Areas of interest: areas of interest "Driving School"
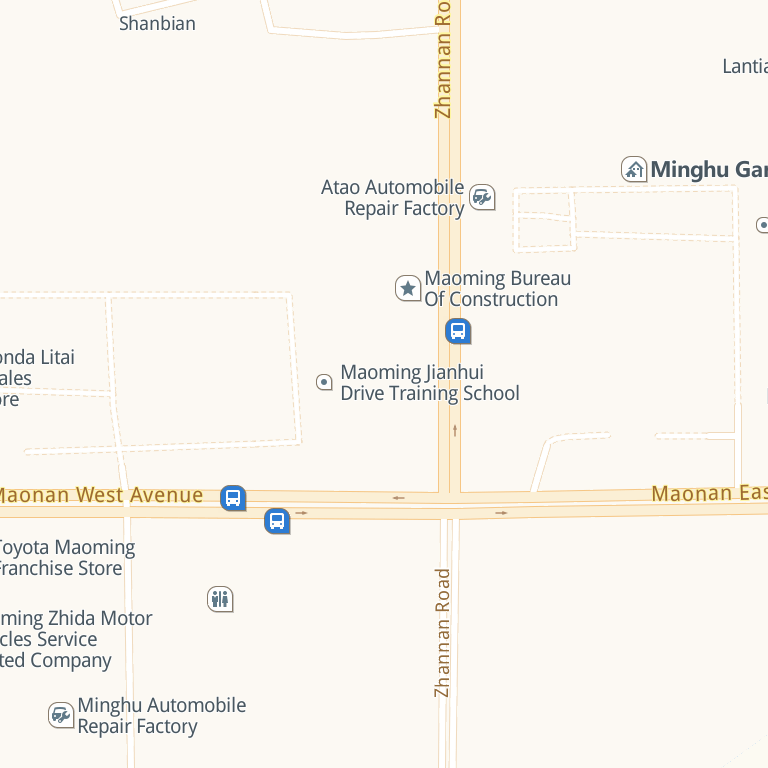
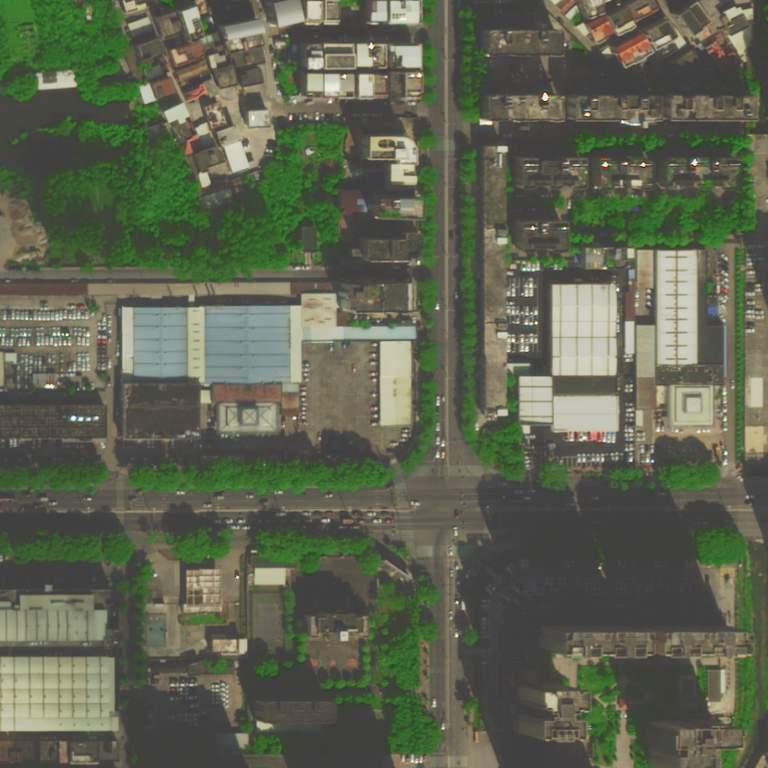